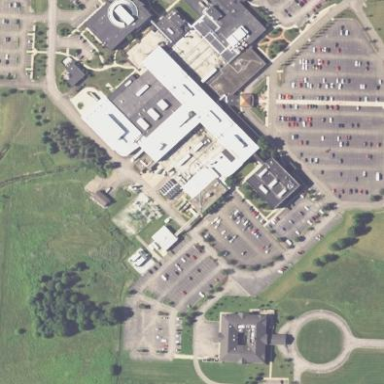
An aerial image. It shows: Healthcare facility identified as hospital.